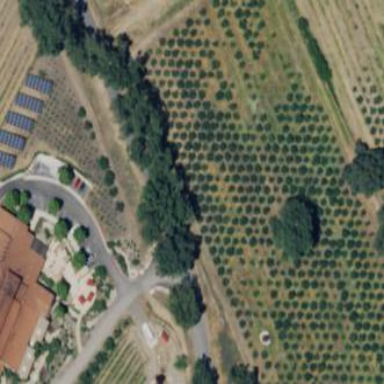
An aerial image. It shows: Farmland with olive trees as the main crop.